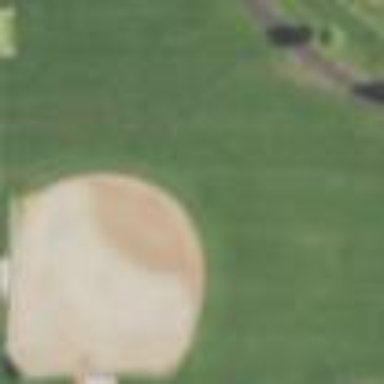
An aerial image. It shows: Baseball pitch for leisure and sports activities.